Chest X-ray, PA view. Patient: 46 years old, sex M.
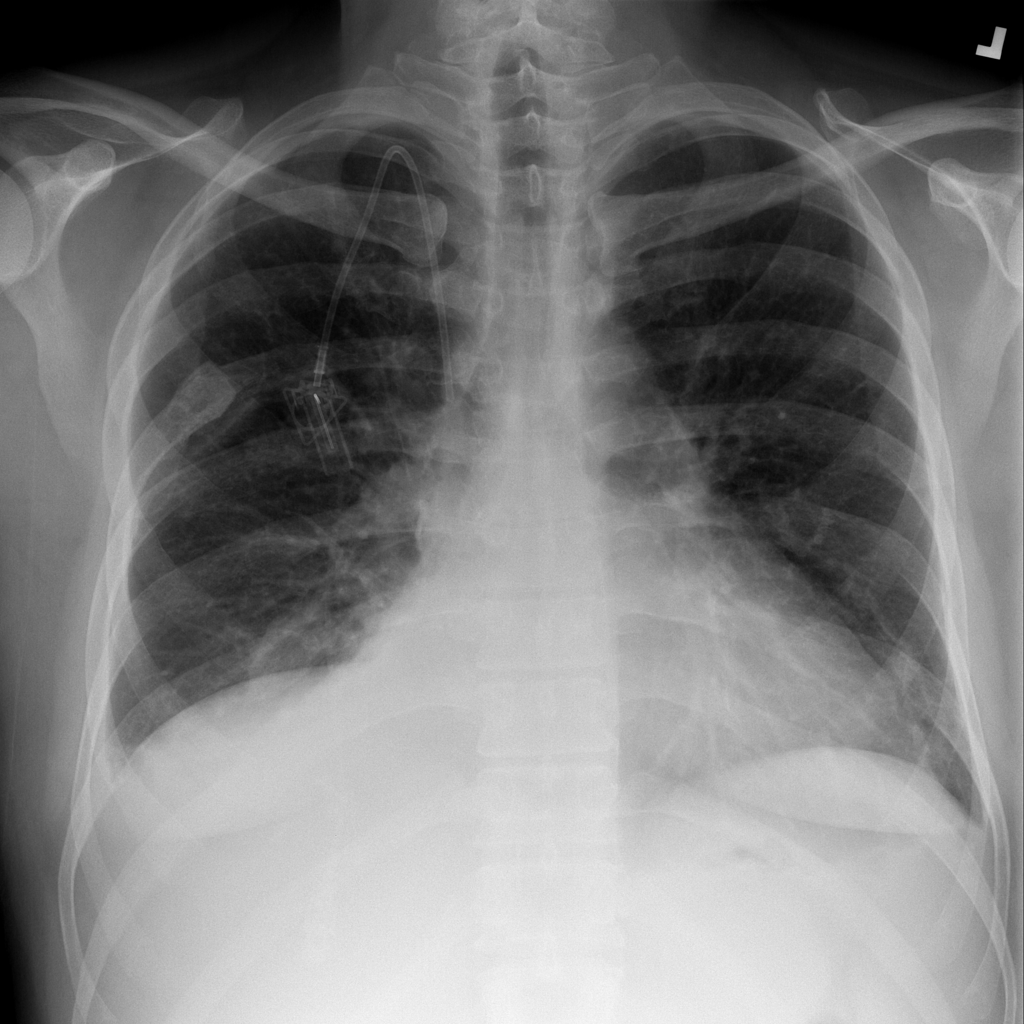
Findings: Atelectasis, Effusion